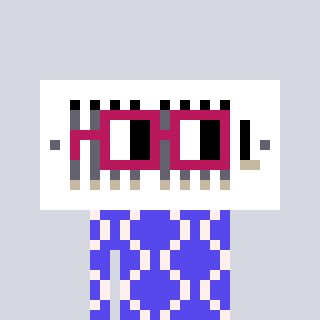
a pixel art character with square dark red glasses, a vent-shaped head and a computerblue-colored body on a cool background